Field crop: tomato
Growth stage: 1
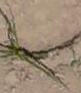
Species: cyperus